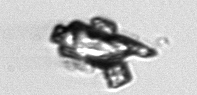
Label: Delphineis